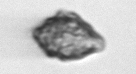
Label: Kryptoperidinium_triquetrum